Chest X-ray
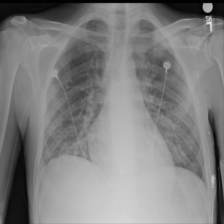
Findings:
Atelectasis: negative
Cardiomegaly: negative
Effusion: negative
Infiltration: negative
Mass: negative
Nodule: negative
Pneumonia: negative
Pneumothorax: negative
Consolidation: negative
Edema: negative
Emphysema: negative
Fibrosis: negative
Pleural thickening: negative
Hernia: negative